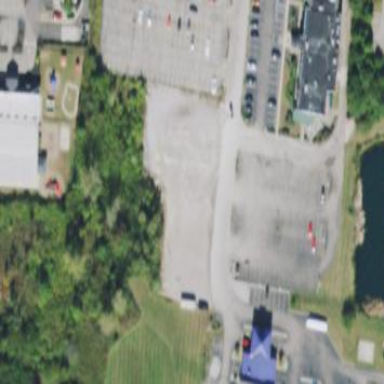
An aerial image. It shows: Parking area with surface.